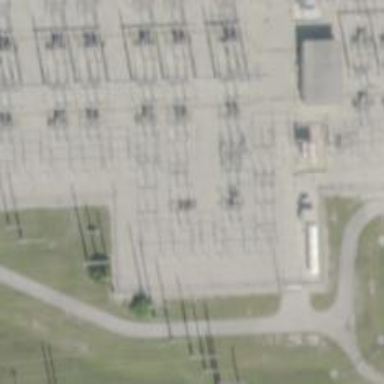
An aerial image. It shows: Switch used for power control.